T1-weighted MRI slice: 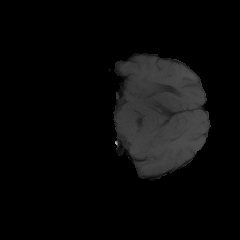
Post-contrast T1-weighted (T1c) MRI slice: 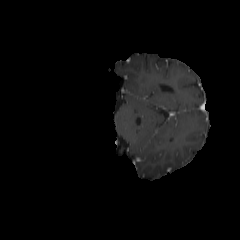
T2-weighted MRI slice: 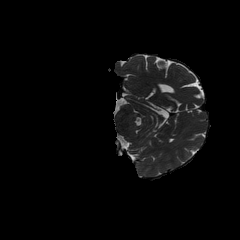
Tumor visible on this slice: no